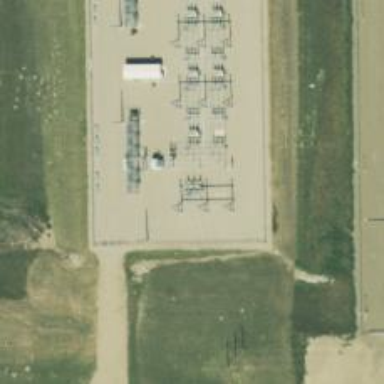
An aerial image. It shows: Switch for power supply.